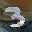
Label: 3